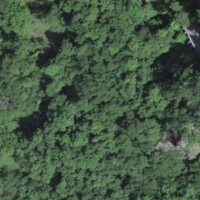
EUNIS habitat code: 41
Species observed at this site:
Lasiommata megera